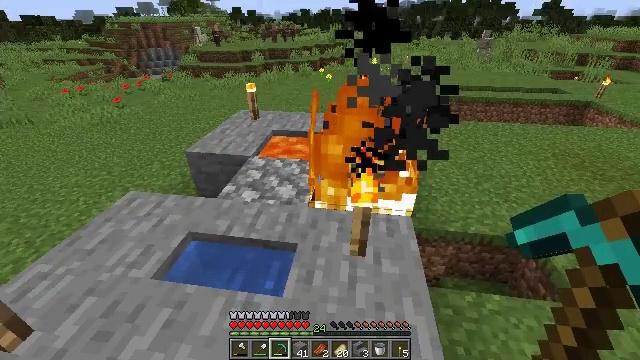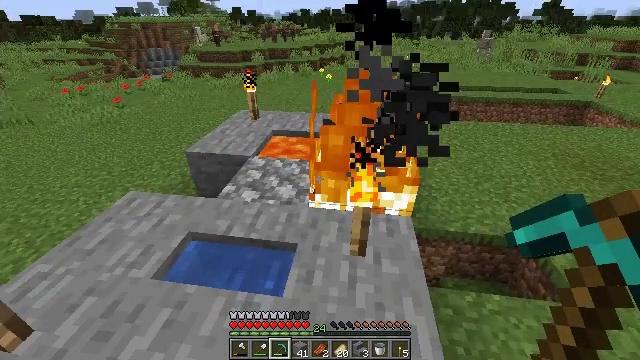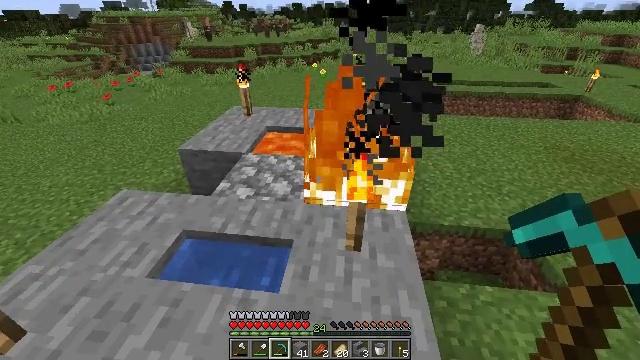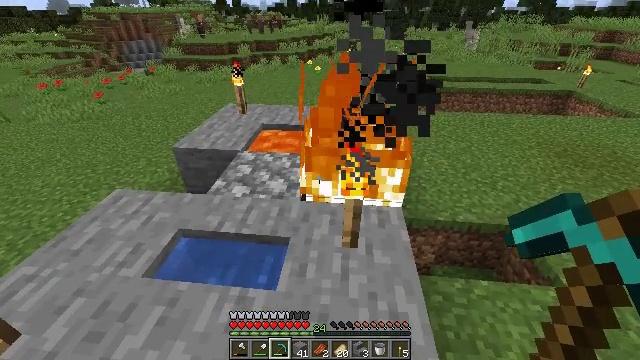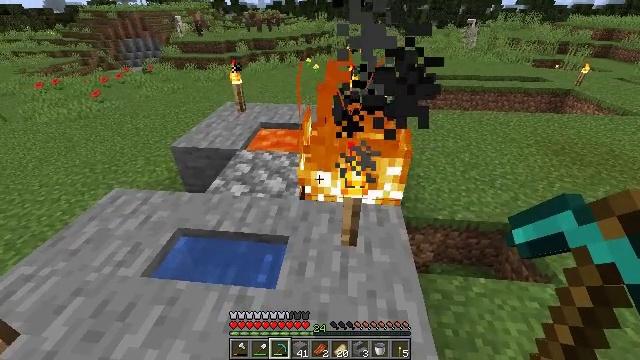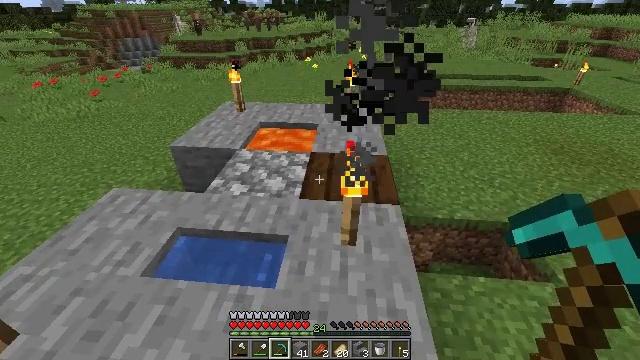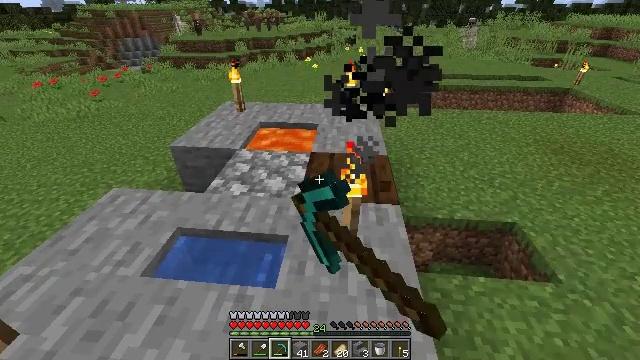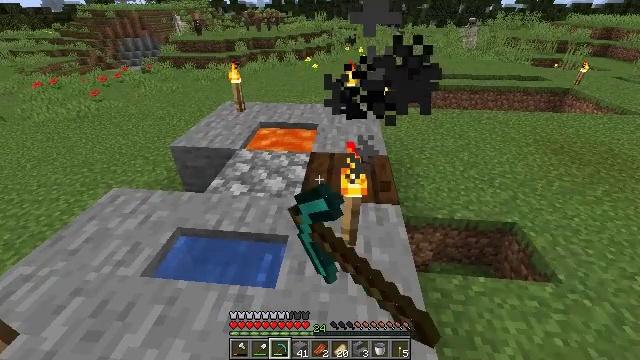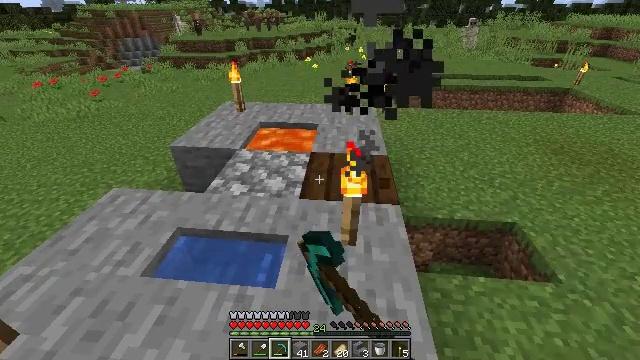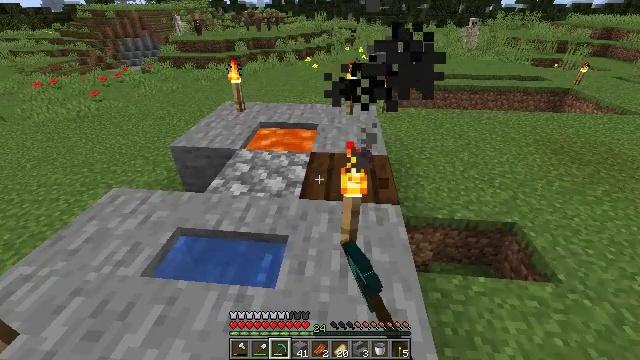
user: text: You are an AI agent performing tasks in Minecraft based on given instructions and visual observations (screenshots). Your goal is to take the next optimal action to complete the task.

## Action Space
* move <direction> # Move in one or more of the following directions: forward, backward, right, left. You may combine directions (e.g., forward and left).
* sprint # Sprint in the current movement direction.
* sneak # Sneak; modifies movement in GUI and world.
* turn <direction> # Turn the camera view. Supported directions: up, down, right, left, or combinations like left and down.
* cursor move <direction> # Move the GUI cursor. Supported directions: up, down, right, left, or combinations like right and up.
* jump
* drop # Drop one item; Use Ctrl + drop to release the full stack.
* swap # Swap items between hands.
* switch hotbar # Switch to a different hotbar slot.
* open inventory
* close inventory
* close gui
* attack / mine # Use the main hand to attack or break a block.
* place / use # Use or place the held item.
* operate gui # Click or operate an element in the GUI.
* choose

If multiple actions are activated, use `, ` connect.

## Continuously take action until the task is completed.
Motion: motion action
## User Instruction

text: Clear the fire from the area.
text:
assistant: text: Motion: no_op
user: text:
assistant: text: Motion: turn right
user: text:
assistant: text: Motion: turn right
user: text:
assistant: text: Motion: no_op
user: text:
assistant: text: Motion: attack / mine
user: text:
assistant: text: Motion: attack / mine
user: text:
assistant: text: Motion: attack / mine
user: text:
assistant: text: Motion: no_op
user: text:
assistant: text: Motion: no_op
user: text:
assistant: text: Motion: no_op